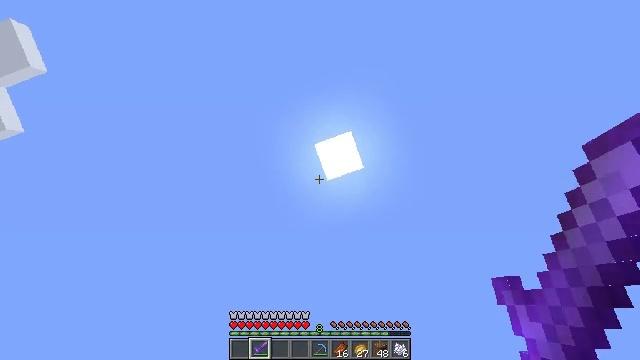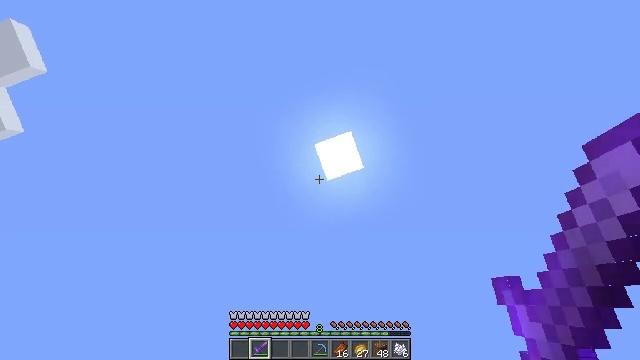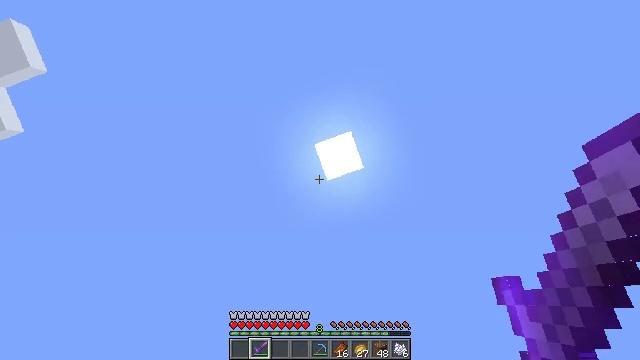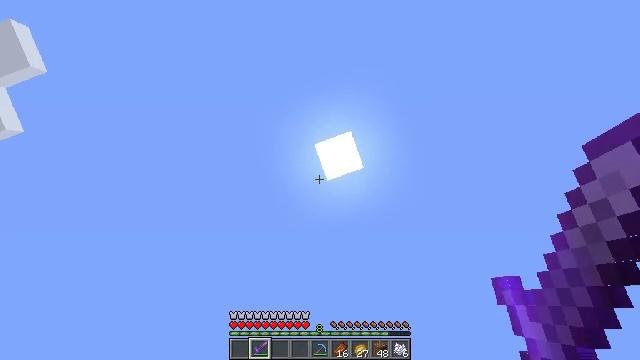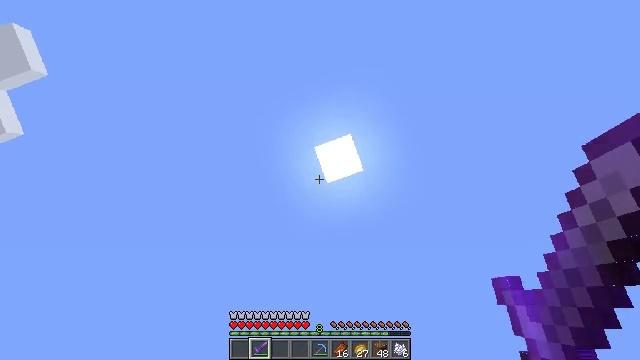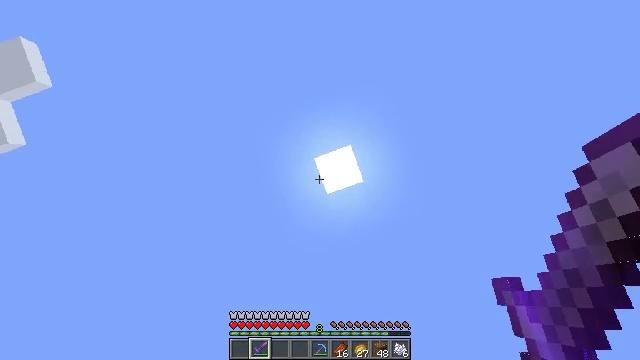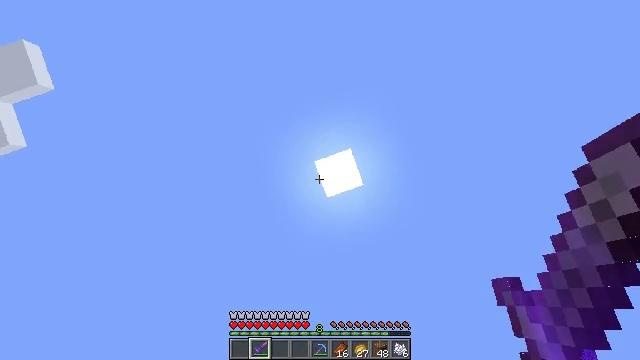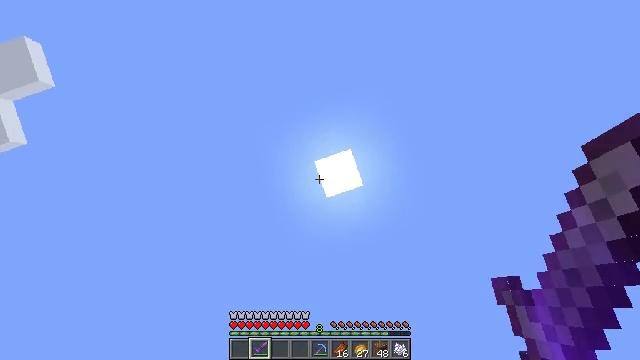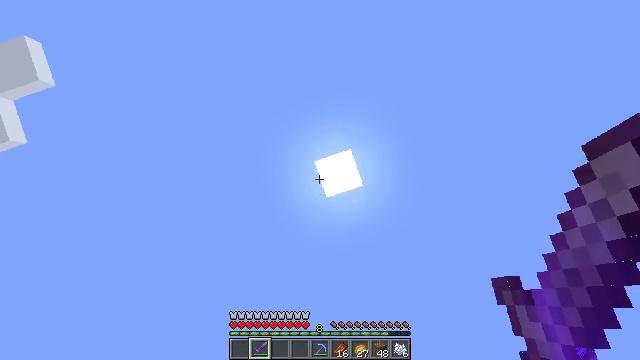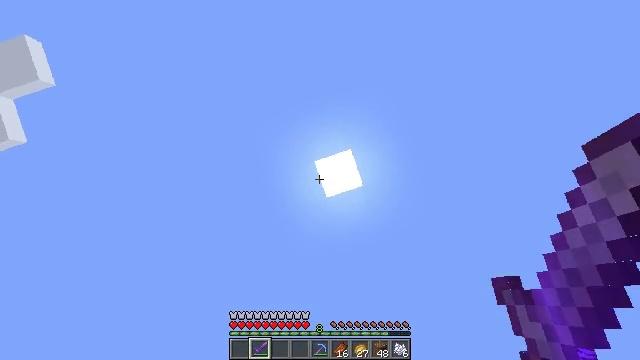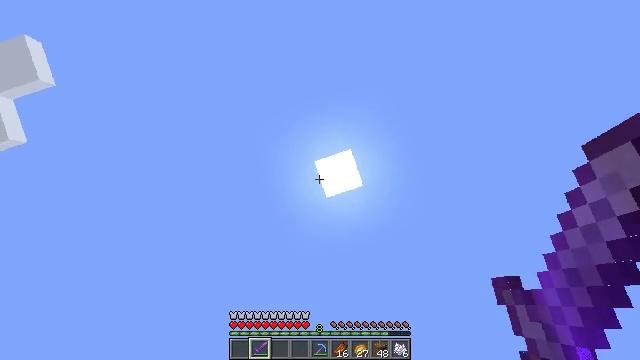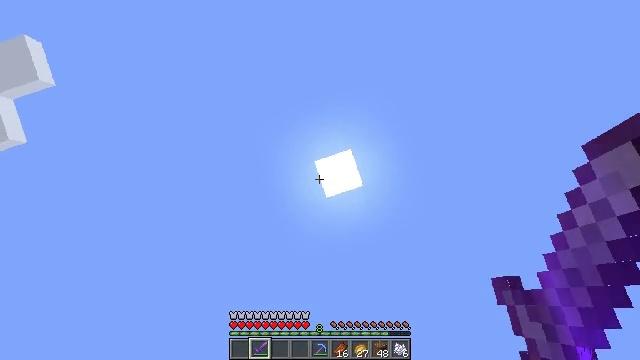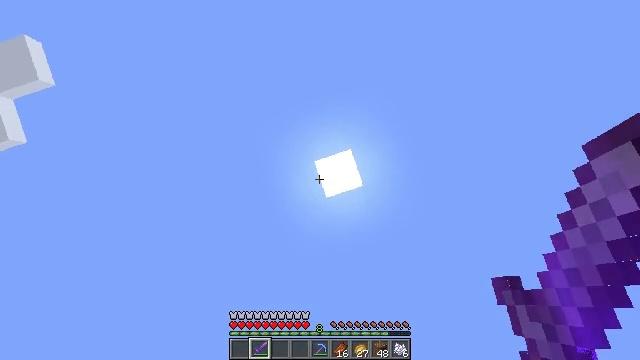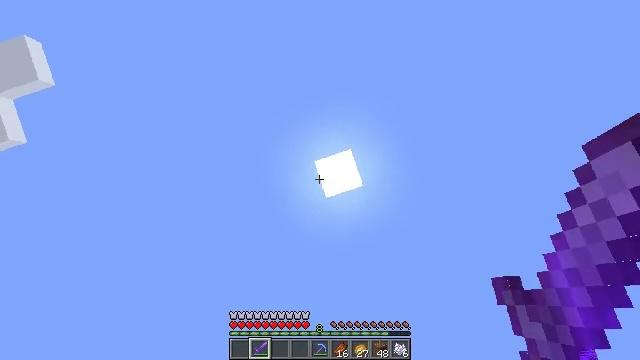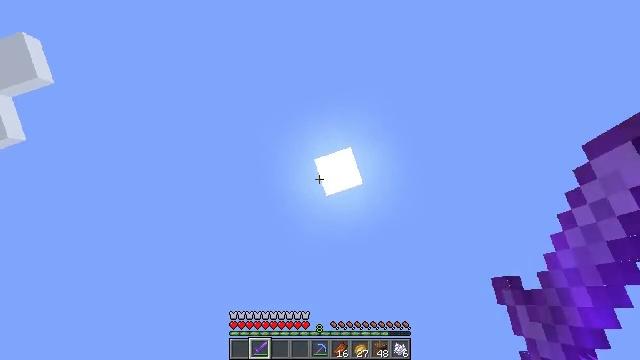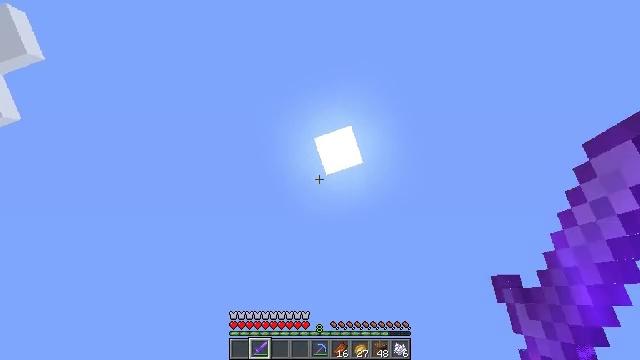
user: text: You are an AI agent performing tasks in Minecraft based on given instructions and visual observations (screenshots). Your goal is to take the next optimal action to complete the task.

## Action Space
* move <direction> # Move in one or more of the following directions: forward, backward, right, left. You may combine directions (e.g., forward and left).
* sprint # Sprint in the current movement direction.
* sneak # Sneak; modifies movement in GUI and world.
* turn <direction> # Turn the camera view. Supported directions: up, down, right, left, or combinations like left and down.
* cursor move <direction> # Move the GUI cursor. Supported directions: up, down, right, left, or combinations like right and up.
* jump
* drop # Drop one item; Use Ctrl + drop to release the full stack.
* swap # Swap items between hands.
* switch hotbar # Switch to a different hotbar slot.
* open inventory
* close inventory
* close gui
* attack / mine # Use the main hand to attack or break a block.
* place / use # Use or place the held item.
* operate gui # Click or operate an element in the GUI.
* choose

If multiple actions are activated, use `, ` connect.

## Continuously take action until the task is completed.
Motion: motion action
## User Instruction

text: Gather grass on the ground.
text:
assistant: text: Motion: no_op
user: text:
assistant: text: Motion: no_op
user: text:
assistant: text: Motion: no_op
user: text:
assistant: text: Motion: no_op
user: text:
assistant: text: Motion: turn up
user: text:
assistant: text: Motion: turn up
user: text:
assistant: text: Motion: turn up
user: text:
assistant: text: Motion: no_op
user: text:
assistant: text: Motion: no_op
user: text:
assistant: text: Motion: no_op
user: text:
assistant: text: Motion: no_op
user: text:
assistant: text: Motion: no_op
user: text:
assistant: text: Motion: no_op
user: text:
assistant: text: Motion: no_op
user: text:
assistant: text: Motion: turn down
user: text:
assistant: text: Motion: turn left and down
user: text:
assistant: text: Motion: turn left and down
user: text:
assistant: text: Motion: turn down
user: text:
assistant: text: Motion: turn right and down
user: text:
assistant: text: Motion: turn right and down
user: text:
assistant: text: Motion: turn right and down
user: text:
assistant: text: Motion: turn down
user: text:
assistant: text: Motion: turn down
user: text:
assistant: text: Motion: turn down
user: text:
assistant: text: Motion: turn down
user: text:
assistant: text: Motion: no_op
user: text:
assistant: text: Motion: no_op
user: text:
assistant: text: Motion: no_op
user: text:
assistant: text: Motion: no_op
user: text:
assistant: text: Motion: no_op